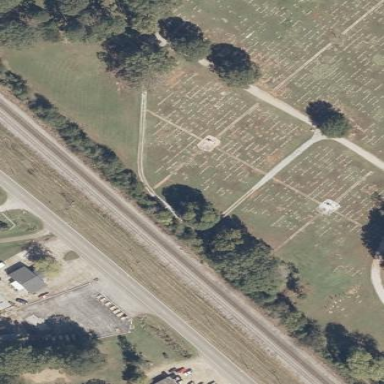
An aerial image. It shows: Cemetery.